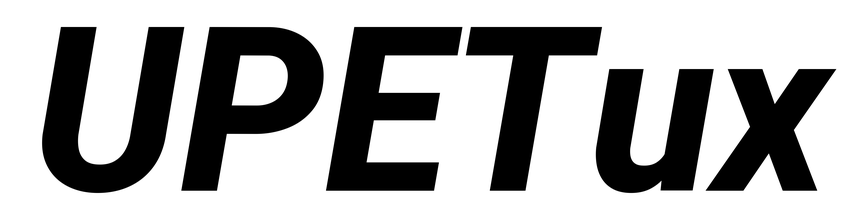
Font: Roboto-Italic_ExtraBold_Italic